Field crop: maize
Growth stage: 2
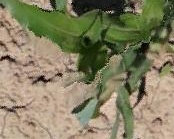
Species: maize